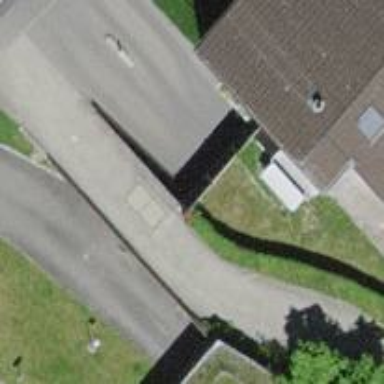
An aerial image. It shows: Parking entrance.